Field crop: maize
Growth stage: 2
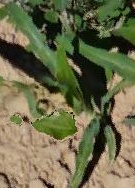
Species: maize